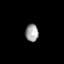
Tissue: prostate
Cell type: Epithelial cells
Senescence score: 0.3305
Nuclear area (px): 222
Mean DAPI intensity: 158.941